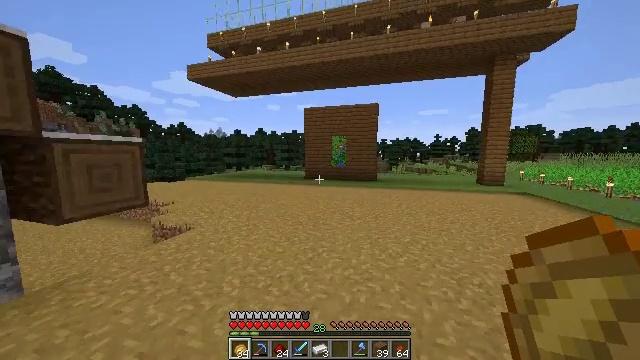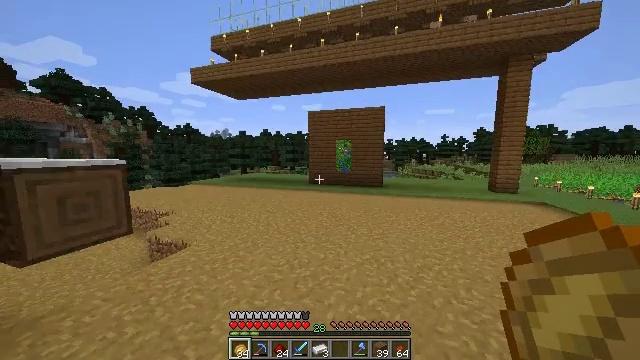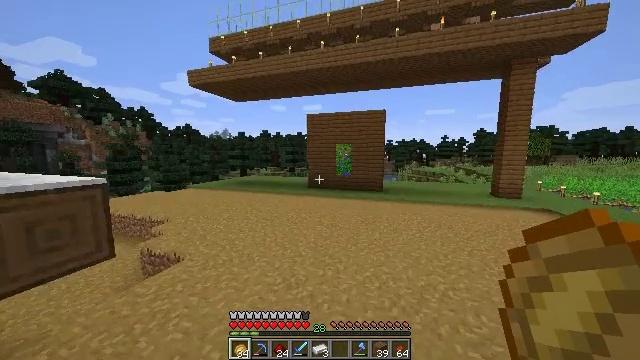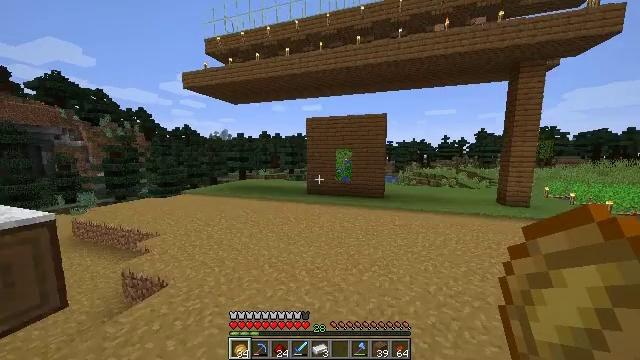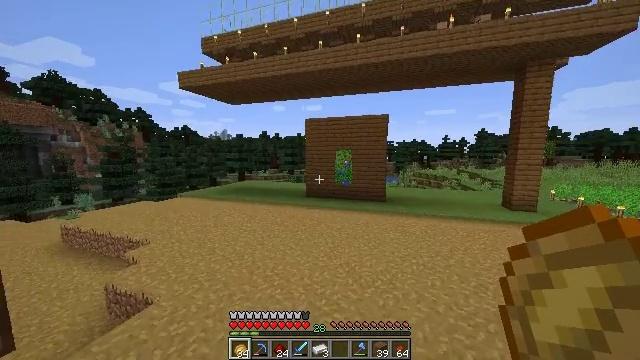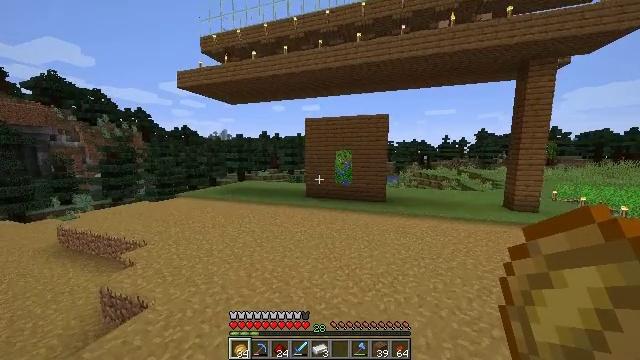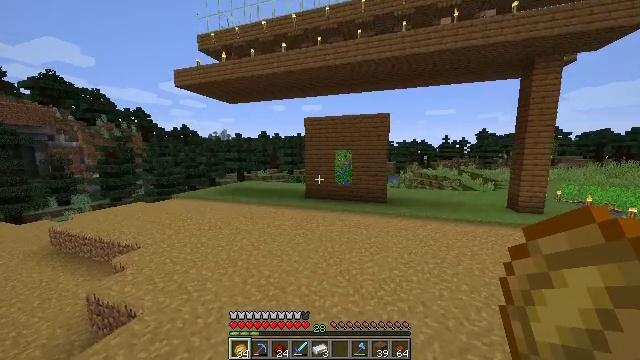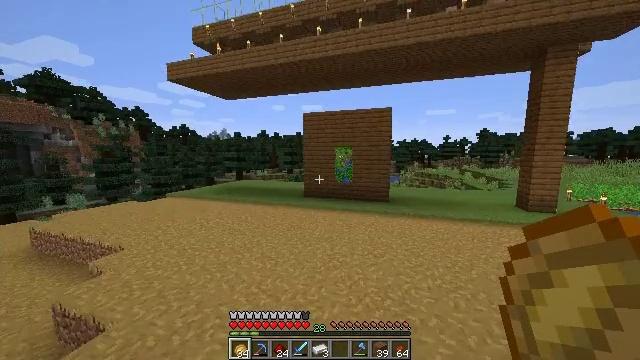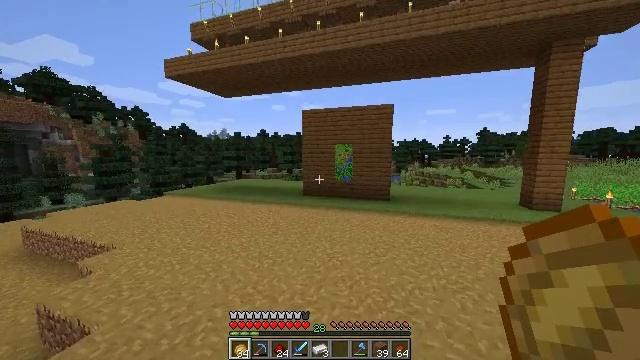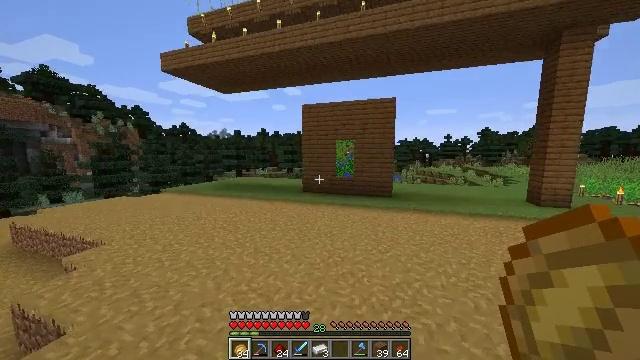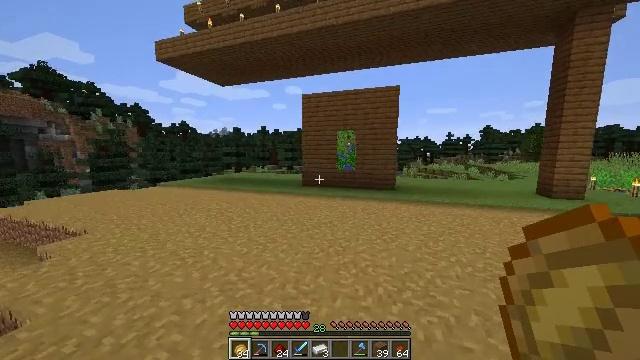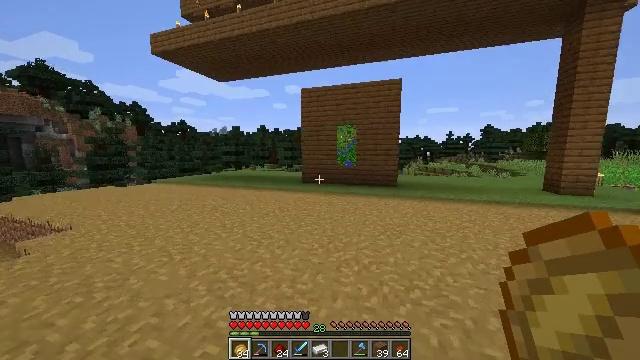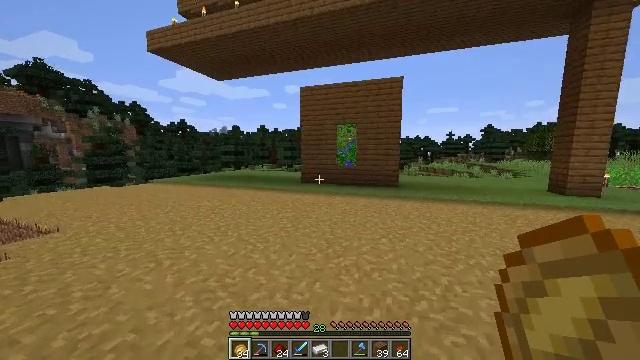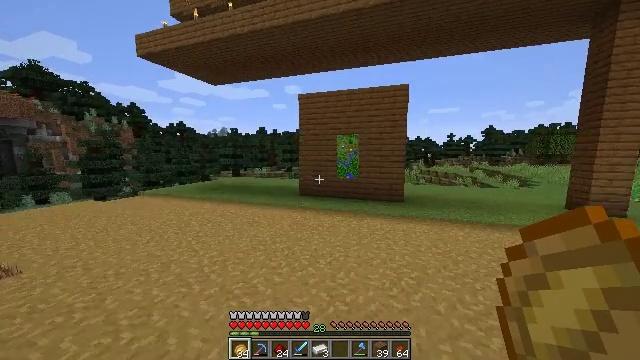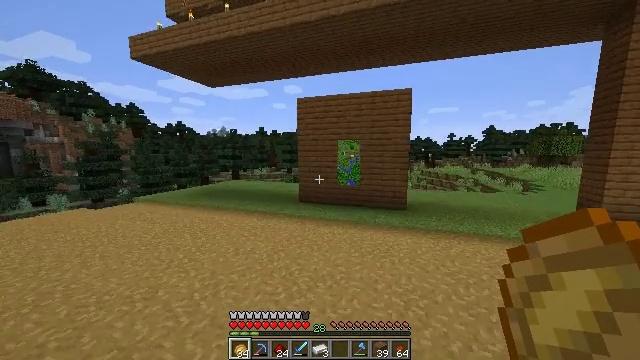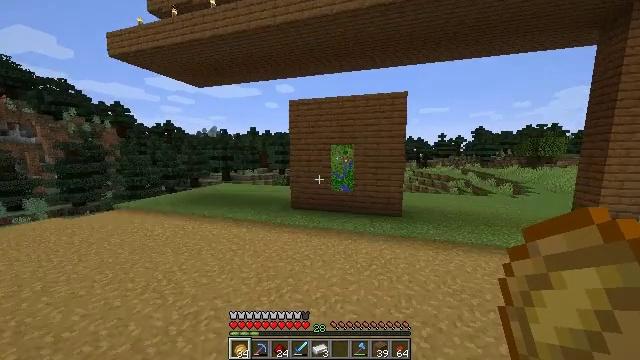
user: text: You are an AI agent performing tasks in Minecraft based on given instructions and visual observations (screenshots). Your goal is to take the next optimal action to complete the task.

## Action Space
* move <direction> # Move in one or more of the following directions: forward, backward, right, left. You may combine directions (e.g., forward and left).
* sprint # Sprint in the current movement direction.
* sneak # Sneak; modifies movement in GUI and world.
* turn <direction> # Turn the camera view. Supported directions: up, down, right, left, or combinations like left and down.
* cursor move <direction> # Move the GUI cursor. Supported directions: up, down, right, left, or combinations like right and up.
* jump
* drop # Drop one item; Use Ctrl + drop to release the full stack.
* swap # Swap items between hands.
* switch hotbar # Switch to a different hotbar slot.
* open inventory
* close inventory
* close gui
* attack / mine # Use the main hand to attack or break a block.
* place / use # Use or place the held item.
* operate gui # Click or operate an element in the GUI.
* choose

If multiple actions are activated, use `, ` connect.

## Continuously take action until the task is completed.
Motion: motion action
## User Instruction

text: Combine sticks and leather in the crafting table for an item frame.
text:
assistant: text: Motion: move forward, sprint, turn left, jump
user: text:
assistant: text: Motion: move forward, sprint, jump
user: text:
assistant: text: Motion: move forward, sprint, jump
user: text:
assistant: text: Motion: move forward, jump
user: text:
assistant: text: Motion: move forward, jump
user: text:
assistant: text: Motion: move forward, jump
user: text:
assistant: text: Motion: move forward, jump
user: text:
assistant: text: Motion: move forward, jump
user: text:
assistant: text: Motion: move forward, jump
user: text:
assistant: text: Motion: move forward, jump
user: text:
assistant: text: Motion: move forward, jump
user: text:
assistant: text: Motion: move forward, sprint, jump
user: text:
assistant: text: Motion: move forward, sprint, jump
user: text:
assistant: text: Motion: move forward, sprint, jump
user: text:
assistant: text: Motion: move forward, sprint, turn right, jump
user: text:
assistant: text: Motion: move forward, turn right, jump
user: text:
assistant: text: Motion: move forward, jump
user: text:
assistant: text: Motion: move forward, turn right, jump
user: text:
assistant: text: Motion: move forward, turn right, jump
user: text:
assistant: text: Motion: move forward, jump
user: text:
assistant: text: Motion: move forward, jump
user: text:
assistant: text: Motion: move forward, jump
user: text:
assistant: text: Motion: move forward, sprint, jump
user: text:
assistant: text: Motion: move forward, sprint, jump
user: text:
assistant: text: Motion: move forward, sprint, jump
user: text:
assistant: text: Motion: move forward, sprint, jump
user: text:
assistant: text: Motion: move forward, jump
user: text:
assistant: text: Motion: move forward, jump
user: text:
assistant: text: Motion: move forward, jump
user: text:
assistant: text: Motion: move forward, turn right, jump